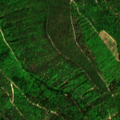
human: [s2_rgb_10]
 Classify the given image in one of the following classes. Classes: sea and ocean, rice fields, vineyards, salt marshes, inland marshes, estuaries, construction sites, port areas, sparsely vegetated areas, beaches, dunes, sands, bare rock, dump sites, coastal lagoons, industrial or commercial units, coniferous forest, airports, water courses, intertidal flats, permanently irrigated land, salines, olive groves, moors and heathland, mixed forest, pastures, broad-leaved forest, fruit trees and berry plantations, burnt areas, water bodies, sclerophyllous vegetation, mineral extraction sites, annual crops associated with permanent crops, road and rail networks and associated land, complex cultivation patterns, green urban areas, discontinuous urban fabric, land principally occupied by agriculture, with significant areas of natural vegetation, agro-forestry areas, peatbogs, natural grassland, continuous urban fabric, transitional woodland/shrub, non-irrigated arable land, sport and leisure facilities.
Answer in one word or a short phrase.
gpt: broad-leaved forest, mixed forest